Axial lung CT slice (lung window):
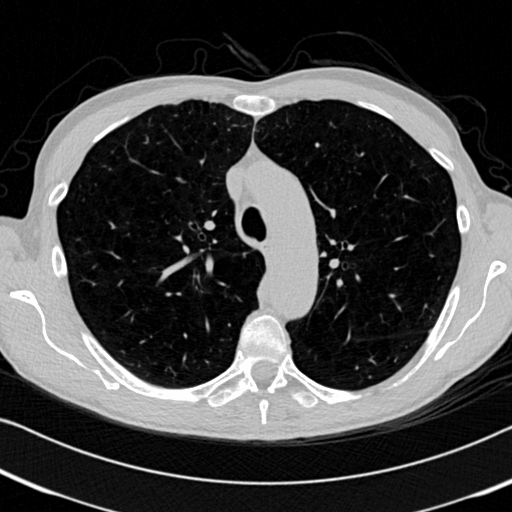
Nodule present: no